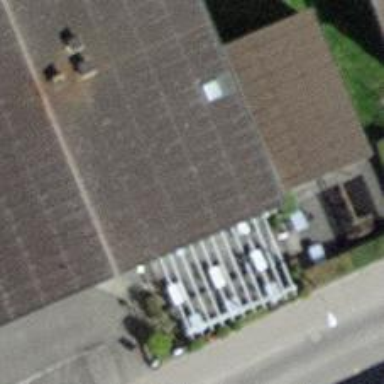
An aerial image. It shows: Restaurant.